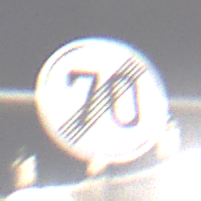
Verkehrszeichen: EndeGeschwindigkeit70
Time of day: Night
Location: Outdoor (Urban)
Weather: PartlyCloudy
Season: NotSpecified
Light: Artificial